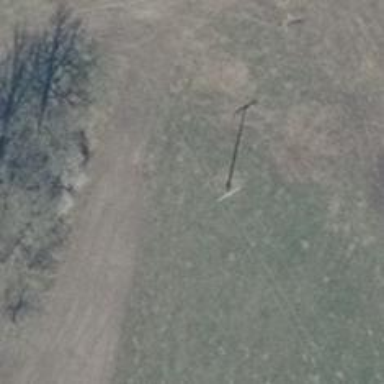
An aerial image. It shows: Power pole.